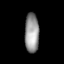
Tissue: lung
Cell type: Endothelial cells
Senescence score: 0.6744
Nuclear area (px): 549
Mean DAPI intensity: 149.286